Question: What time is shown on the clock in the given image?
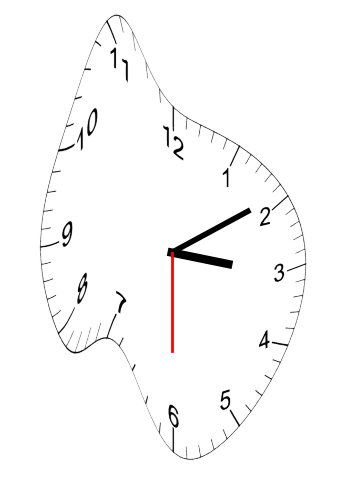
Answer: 03:09:30